Aerial crown-view tile of a tropical tree (Barro Colorado Island, Panama), acquired 20240611:
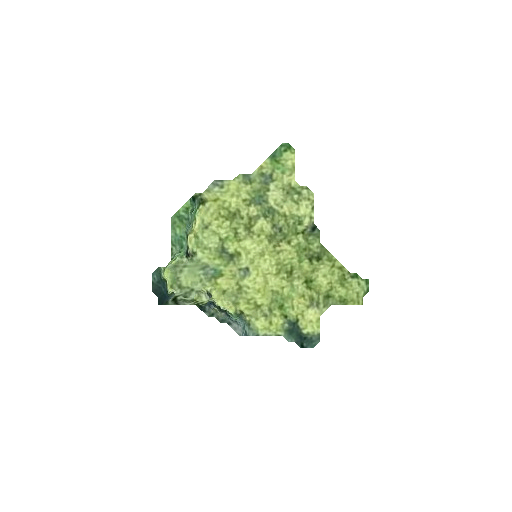
Species: Guatteria lucens
GBIF accepted scientific name: Guatteria lucens
Crown area: 37.776 m²